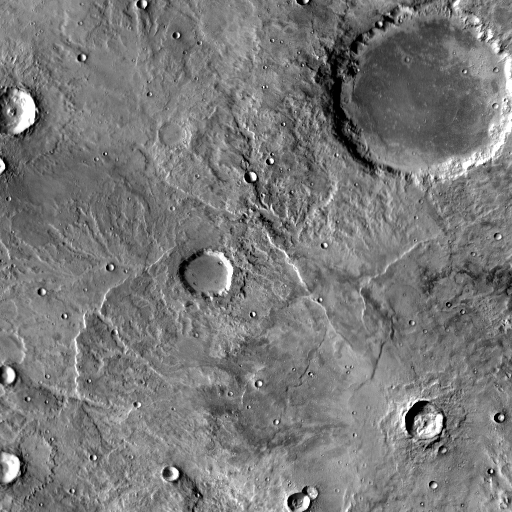
Crater classes present: Background, Other, Layered, Buried, Secondary